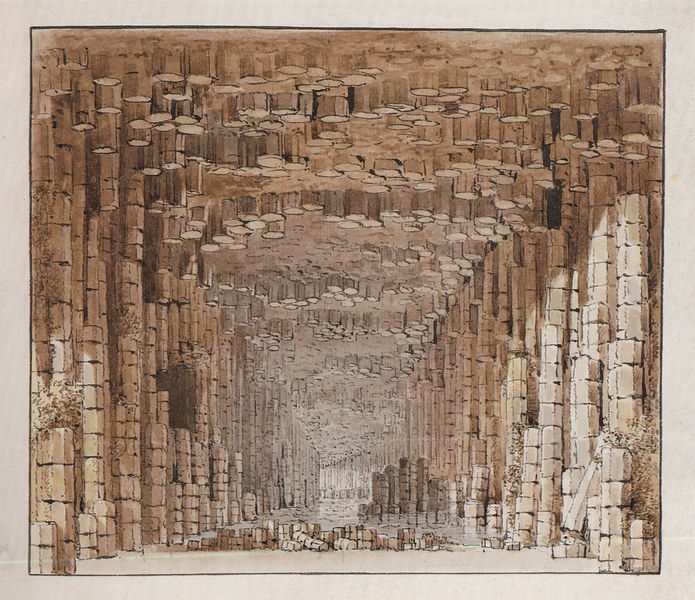
Titel: Inneres der Fingalshöhle auf der Insel Staffa
Künstler: Carl Gustav Carus
Standort: Dresden
Institution: Staatliche Kunstsammlungen, Kupferstich-Kabinett
Schlagwörter: baum, berg, blätter, dunkel, feder, felsen, himmel, schatten, weiß, aquarell, baumstämme, bäume, gelb, landschaft, ocker, stadt, braun, grau, hell, holz, licht, marmor, orange, pfeiler, raum, schwarz, skizze, säule, säulen, zeichnung, blick, rot, weg, beige, masse, zylinder, alt, architektur, stein, steine, bild, feld, horizont, natur, stamm, strauch, busch, büsche, boden, decke, pflanze, höhle, schön, wald, kreis, rund, turm, liebe, umrisse, biegung, perspektive, studie, abstrakt, fels, felswand, leere, modern, risse, wüste, mauer, allee, formen, grafik, graphik, schattierung, vergilbt, geröll, linien, schlucht, spalten, pilaster, sepia, stämme, trümmer, detail, kraft, nah, stufen, tiefe, granit, marmoriert, hoch, surreal, halle, flucht, sog, aufsicht, wände, eingang, fugen, gang, laviert, tusche, maschine, ruine, antike, durchblick, höhe, bruan, gemalt, türme, schichtung, lava, vulkan, fern, mauerwerk, zentralperspektive, kontur, hinten, form, stücke, druck, viele, comic, radierung, gross, stöcke, staub, reihe, aquatinta, ruinen, flur, entwurf, langhaus, rom, fuck, reihen, senkrecht, organisch, karton, gemäuer, kaputt, orgel, bewachsen, stäbe, quader, kiefer, kristall, einfarbig, gestaffelt, fluchtpunkt, karg, mythos, zentral, konstruktion, grotte, griechenland, rötlich, graben, dicht, stapel, ausgang, zentrum, tempel, macht, brocken, breit, illusion, shwarz, täuschung, rötel, einweihung, pflöcke, lasur, labyrinth, facettiert, details, tunnel, domino, aufgetürmt, mamor, sechseck, abriss, lager, aufstrebend, verwirrung, tief, bauwerk, wachsen, kerbe, zeichnungen, pastel, schäfte, gestapelt, dreidimensional, teil, steinquader, kubus, geometrische formen, fragmente, teile, stick, kalk, riesig, stelen, inners, pakete, lagerraum, architektonisch, aufgelöst, seule, hochhäuser, vertikal, staffelung, blöcke, steinblock, bruch, räumlich, mehreckig, steinbruch, abbau, kristallin, segmente, gewimmel, stine, aufeinander, optische täuschung, wolkenkratzer, altertum, puzzle, wo ist das bild?, escher, paket, kleinteilig, magma, basalt, vexierbild, hexagon, unendlichkeit, unendlich, monoton, lavur, klotz, einzelteile, endlos, fluchtpunktperspektive, häßlich, perpektive, tiefenwirkung, pallisade, klötze, röteln, raumsog, detailrecih, palisaden, archeologie, getürmt, gerichtet, stalaktiten, säulenfragmente, bauklötze, beständigkeit, dominoday, dreidimensionaö, felsquader, gestappelt, gestappelz, horror vacuum, ins innere, konvektion, oktraeder, paradox, sich verlieren, steinwald, suki, teil vom ganzen, turmansammlung, vergilbst, vulkanisch, ägipten, ruinenfeld, balast, stalakitten, segmante, höhle gang, basaltsäulen